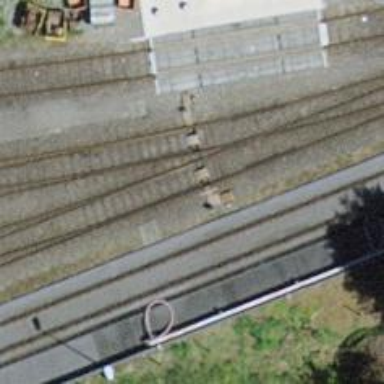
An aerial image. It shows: Railway switch.